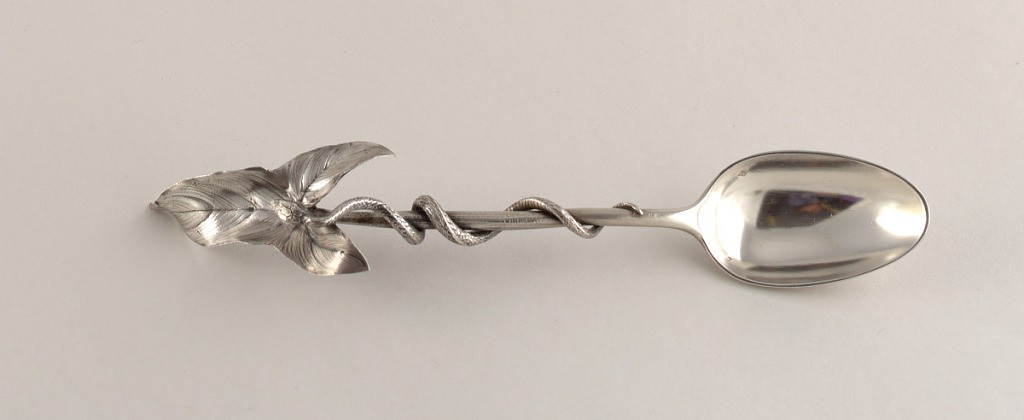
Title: Spoon with Snake and Leaf Terminal
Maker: Charles Victor Gibert, French
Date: ca. 1890
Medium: silver
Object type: spoon
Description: Oval shaped bowl, narrow stem, leading to large triangular leaf-shaped terminal. On reverse side stem of handle continues to form central stem of leaf terminal. Stem adorned with coiled snake tail wrapping around stem and terminating with raised open-jawed snake head hovering above leaf terminal.